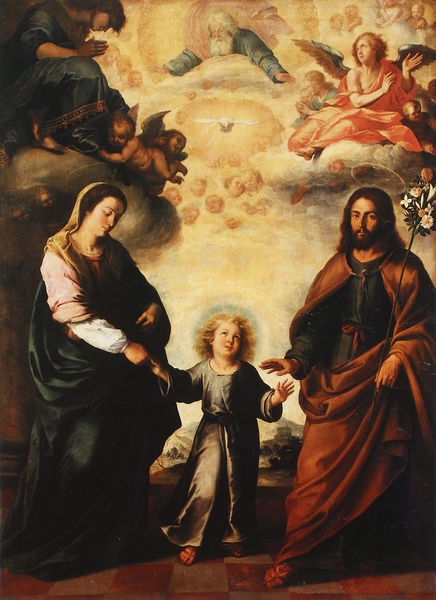
Titel: Die beiden Trinitäten
Künstler: Bartolomé Esteban Murillo
Institution: Stockholm, Nationalmuseum
Schlagwörter: blau, flügel, gott, himmel, mann, vogel, wolken, gelb, grün, blumen, braun, bunt, frau, hell, licht, orange, schwarz, weiss, rot, wolke, blond, taube, mantel, eltern, kind, mutter, vater, fliegen, kinder, engel, sandalen, junge, zweig, beten, kranz, heiligenschein, christus, jesus, jesus christus, heiliger, heilig, putten, maria, josef, joseph, wolke#, heiligencshein, heiligenschwein, #taube